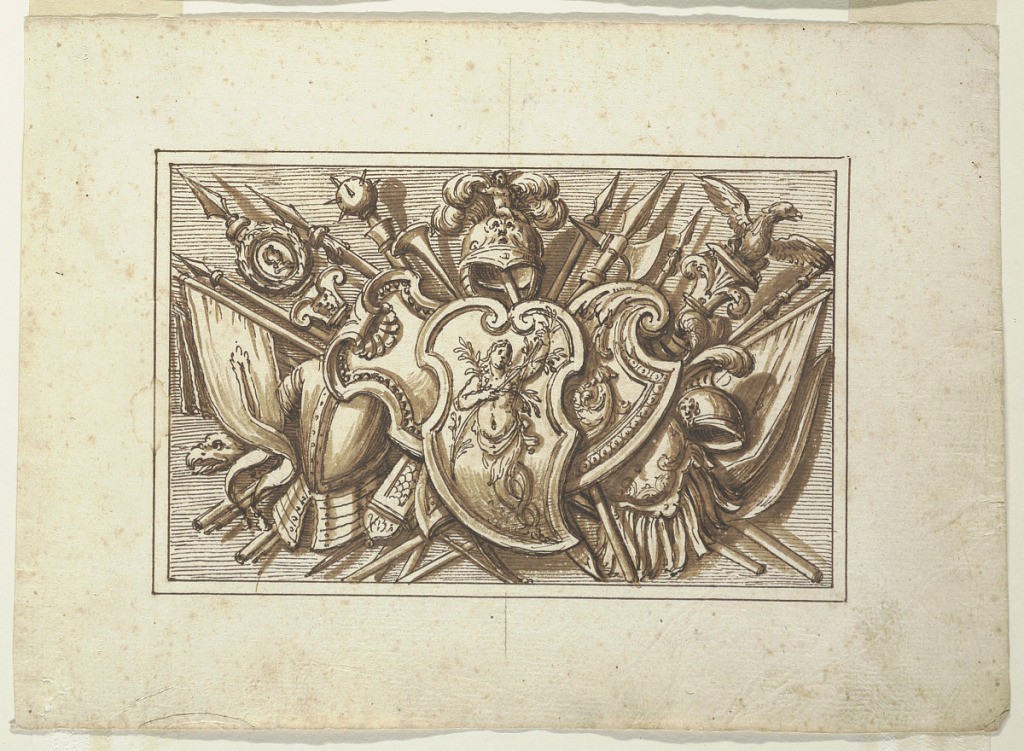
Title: One of a set of trophies of weapons of war as a decoration of a horizontal panel.
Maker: Francesco Bedeschini, Italian
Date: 1675-1699
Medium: Pne, brush, sepia
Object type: Drawing
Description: The drawing has two borderlines, the background bearing horizontal lines. Intended to be engraved